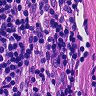
Metastatic tissue present: no